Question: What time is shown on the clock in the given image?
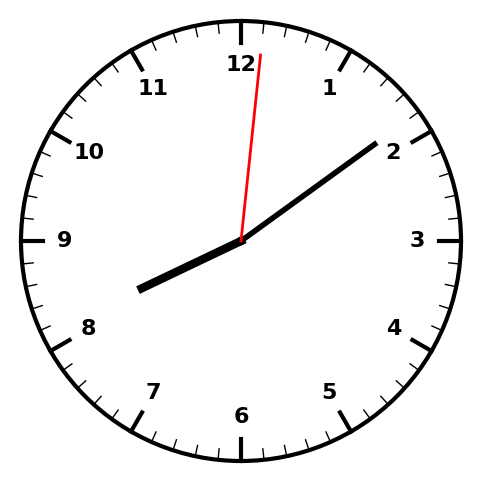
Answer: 08:09:01